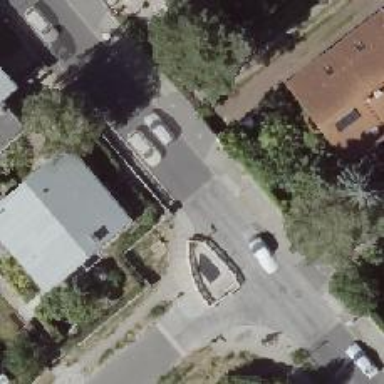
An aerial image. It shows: Traffic calming table.